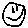
Label: smiley face